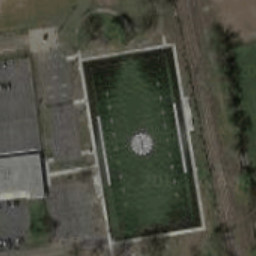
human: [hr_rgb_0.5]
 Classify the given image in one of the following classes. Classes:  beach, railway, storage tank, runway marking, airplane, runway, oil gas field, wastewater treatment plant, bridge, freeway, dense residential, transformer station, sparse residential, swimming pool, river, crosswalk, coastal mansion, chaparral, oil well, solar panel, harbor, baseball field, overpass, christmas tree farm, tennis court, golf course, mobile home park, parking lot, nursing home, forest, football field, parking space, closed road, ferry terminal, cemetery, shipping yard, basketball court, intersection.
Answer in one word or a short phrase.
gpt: football field